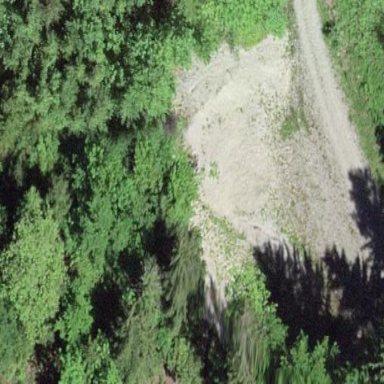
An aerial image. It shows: Quarry area.